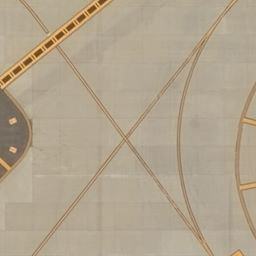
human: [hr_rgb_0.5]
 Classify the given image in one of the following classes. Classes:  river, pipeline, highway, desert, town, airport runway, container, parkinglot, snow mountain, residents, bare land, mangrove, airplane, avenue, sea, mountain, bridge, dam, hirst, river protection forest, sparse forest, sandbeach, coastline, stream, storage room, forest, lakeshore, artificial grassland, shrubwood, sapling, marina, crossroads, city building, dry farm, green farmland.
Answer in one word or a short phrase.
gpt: airport runway